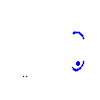
Particle: proton